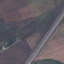
Land use / land cover class: Highway